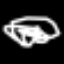
Label: squiggle